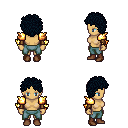
a pixel art fantasy rpg character, female body template, human, tanned skin, gold arm armor, teal pants, raven curly afro hairstyle, leather bracers, brown shoes, four views (front, back, left, right), 2x2 character sprite sheet, small pixel art, hard edges, no anti-aliasing